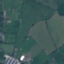
Label: Pasture